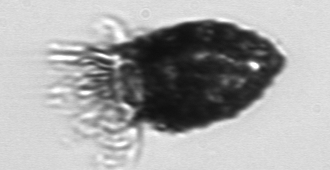
Label: Stenosemella_pacifica